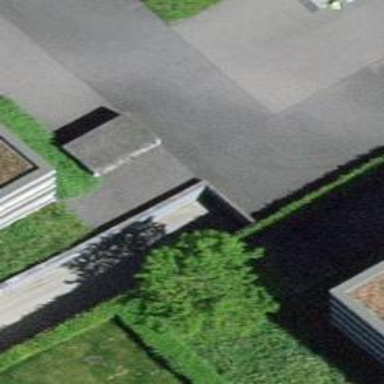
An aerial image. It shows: Parking entrance.